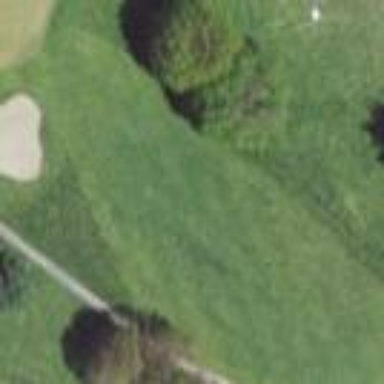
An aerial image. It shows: Grassy area designated as golf fairway.